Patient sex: F
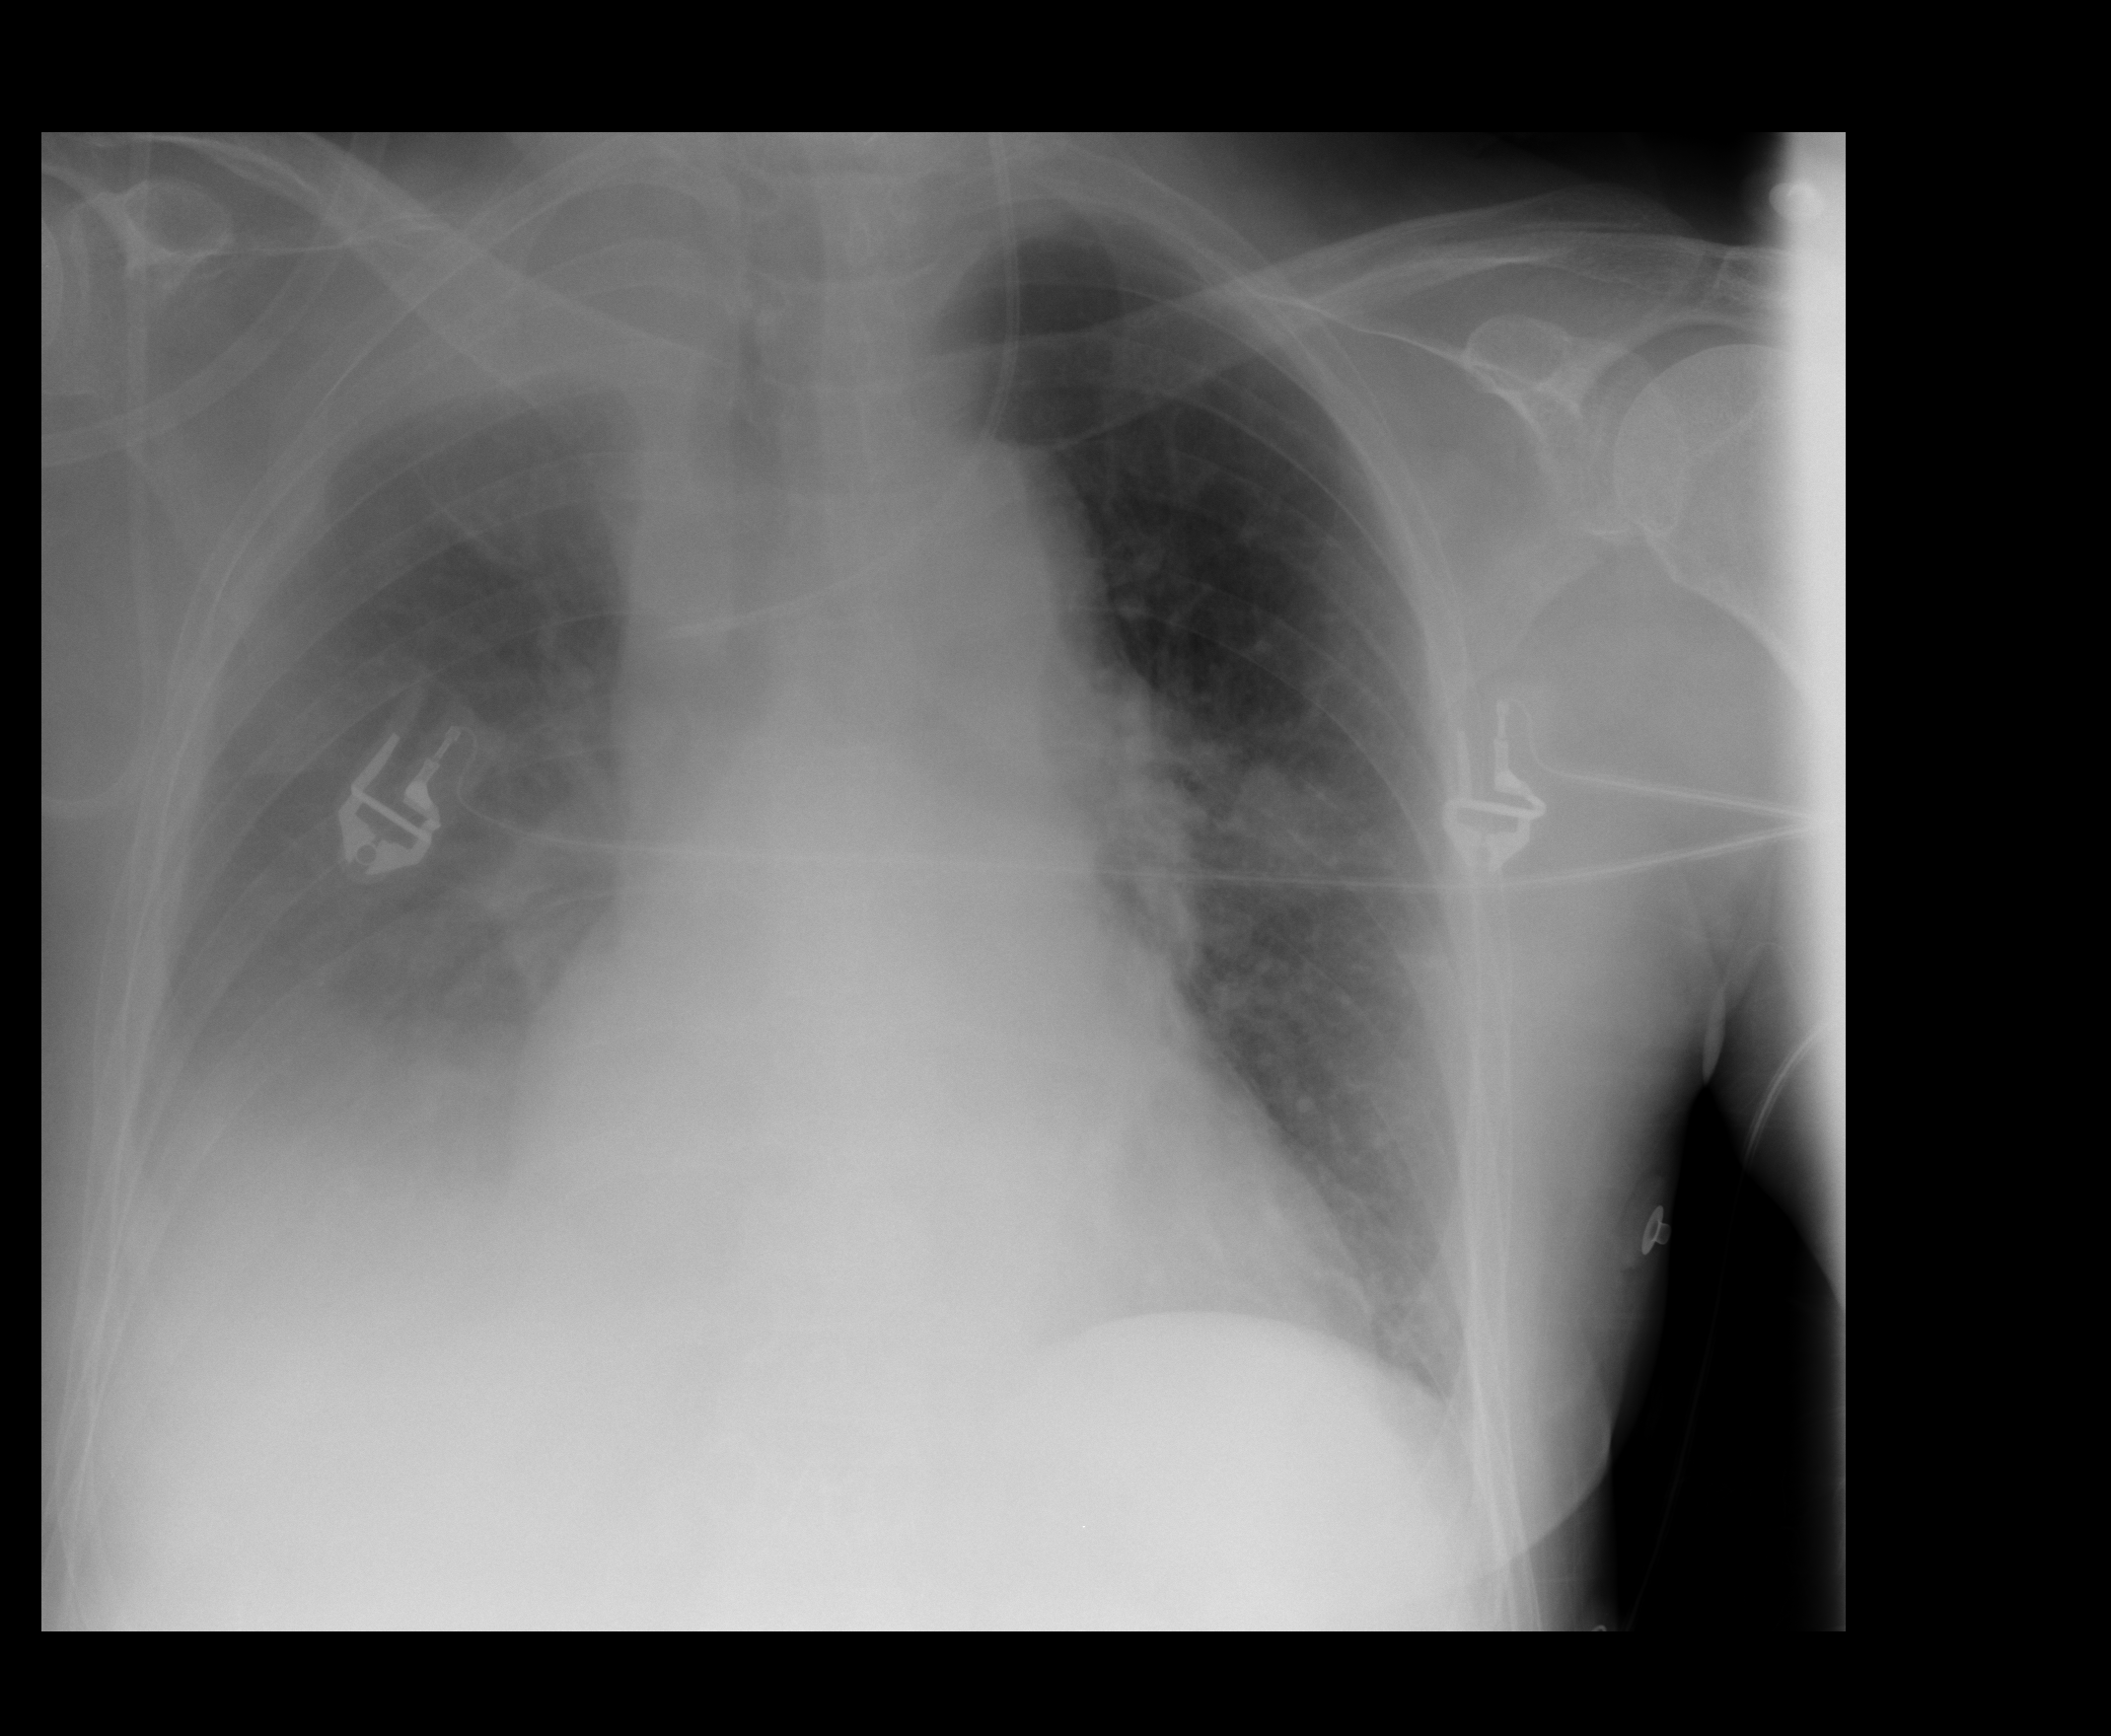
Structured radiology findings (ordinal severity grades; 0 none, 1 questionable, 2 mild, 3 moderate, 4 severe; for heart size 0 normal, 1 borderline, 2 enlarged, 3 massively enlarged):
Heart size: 1
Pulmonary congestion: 1
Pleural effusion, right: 3
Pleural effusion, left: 0
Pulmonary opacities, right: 0
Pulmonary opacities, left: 0
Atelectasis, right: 2
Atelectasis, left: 0